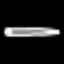
Label: pencil